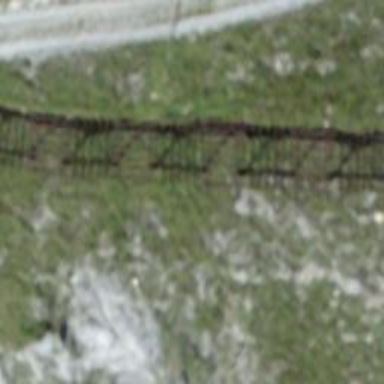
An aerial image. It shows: Avalanche barrier made of fence.